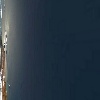
Label: water